Field crop: maize
Growth stage: 2
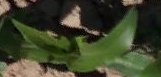
Species: maize